Question: I am struggling to achieve what I thought was nothing but a 1' coding but apparently
adding a UILabel above my UITableView in a UITableViewController is not a piece of cake...?
Here is the code (yes basic, I know):
'''
UILabel *label = [[UILabel alloc] initWithFrame:CGRectMake(0, 0, 310, 20)];
[[self tableView] addSubview:label];
'''
The result can be seen in the screenshot below, the label on the top right is just half displayed, saying "Balance..."
Please note that if I try to change CGRect origin.y or size.height the UILabel is not displayed at all.
I also tried adding the following, with no change in result:
'''
[[self tableView] bringSubviewToFront:balanceLabel];
'''
I don't care if the UILabel is scrolled up when scrolling up the UITableView, I want it to stick with the first section header.
I know this can be achieved in other ways, using a custom UIView for the header, changing to UIViewController or using a .xib, but really I would like to understand why this happens.
Thanks for any help.
F.

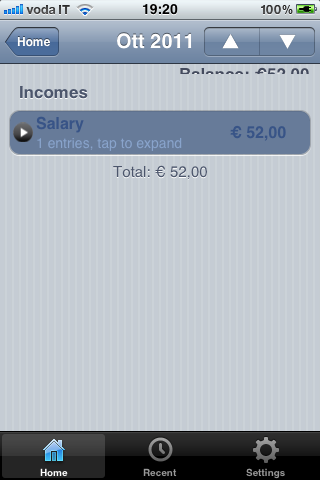
Answer: It does look like the header is hiding your label, maybe you could try setting the header background to clearColor. Since you have no control on the table view loop I suspect that after your addSubView somewhere the table builds its own header and does another addSubView.